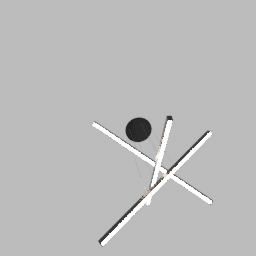
Label: lighting